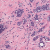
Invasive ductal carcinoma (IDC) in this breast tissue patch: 0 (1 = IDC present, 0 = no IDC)